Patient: sex M, age 49
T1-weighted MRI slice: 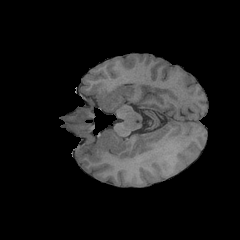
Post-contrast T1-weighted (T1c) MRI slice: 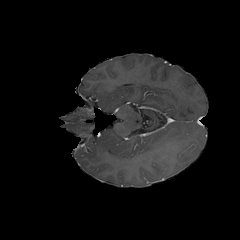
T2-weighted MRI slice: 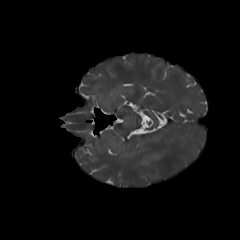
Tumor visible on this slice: yes
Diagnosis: Glioblastoma, IDH-wildtype
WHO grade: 4